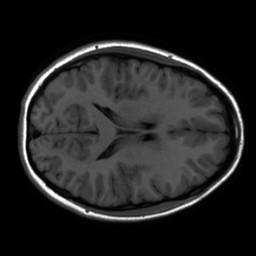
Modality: inplaneT1
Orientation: axial
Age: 21
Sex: female
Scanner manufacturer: ge
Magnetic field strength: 3 T
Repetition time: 2.297 s
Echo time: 0.02273 s